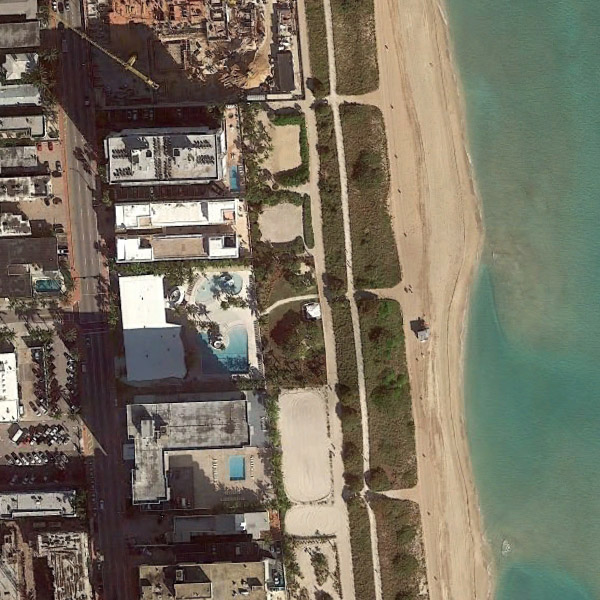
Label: Resort